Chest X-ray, AP view. Patient: 21 years old, sex M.
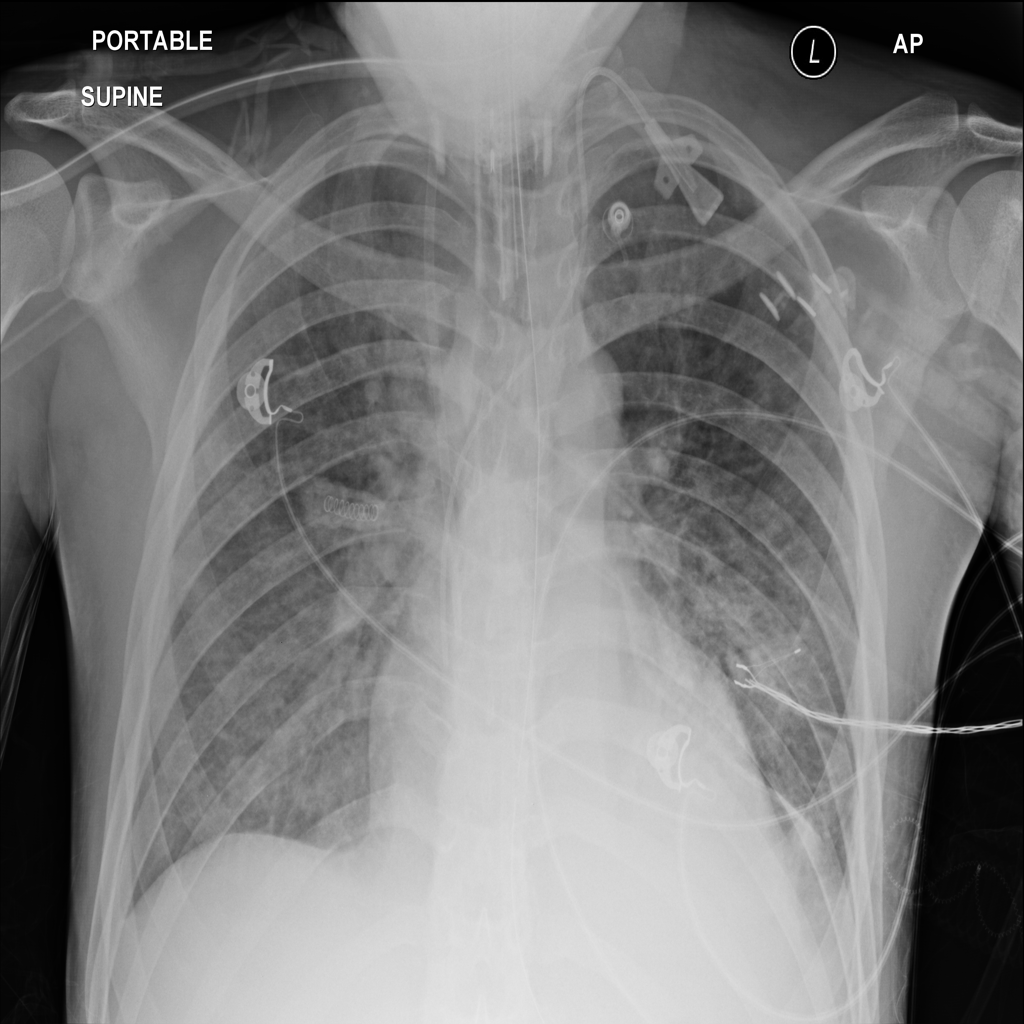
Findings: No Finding